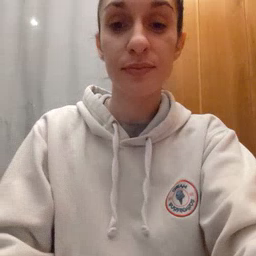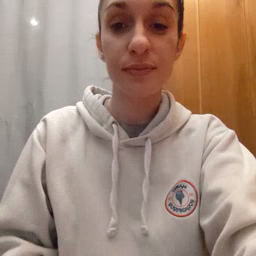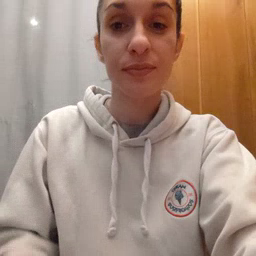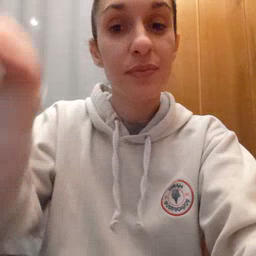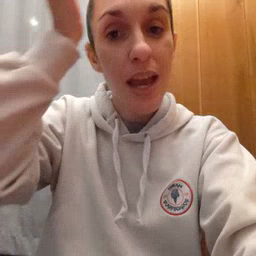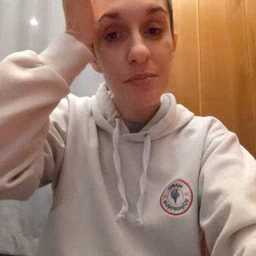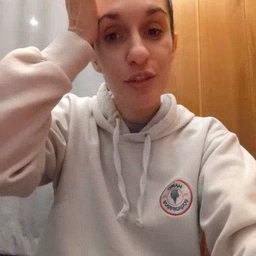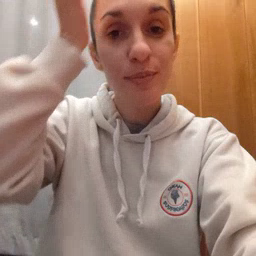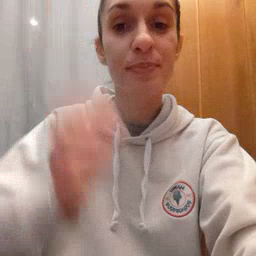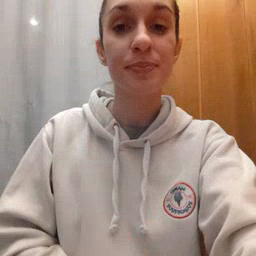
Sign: garbage